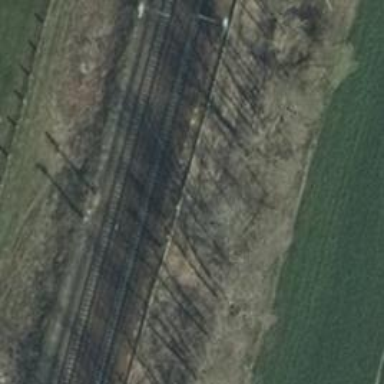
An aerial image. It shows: Railway signal.